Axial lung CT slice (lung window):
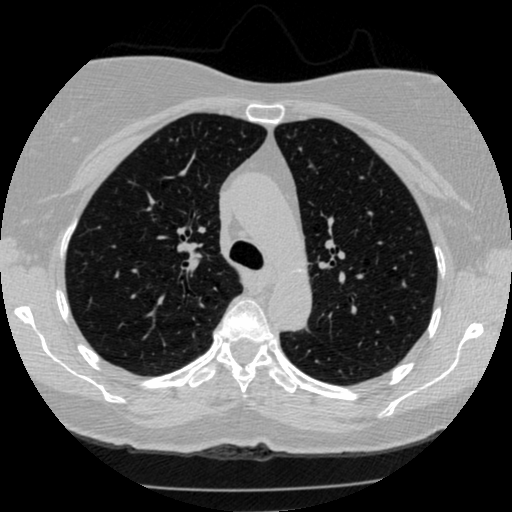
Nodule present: no